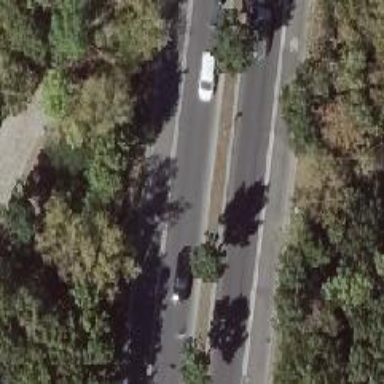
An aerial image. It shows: Primary highway with asphalt surface and embankment. There are no sidewalks along the road.